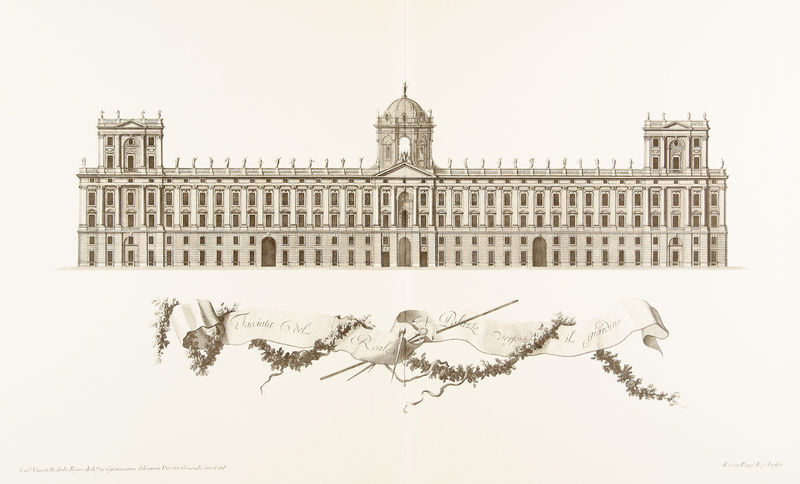
Titel: Fassade des Königspalastes von Caserta zum Garten hin
Künstler: Luigi Vanvitelli
Schlagwörter: fenster, skizze, säule, tür, zeichnung, dach, gebäude, schloss, architektur, signatur, girlande, pflanzen, front, turm, schrift, ansicht, fassade, türen, giebel, grafik, figuren, kuppel, tor, türme, palast, balustrade, druck, text, arkaden, girlanden, portal, risalit, frontansicht, plan, aufriss, viele fenster, ecktürme, arch, spruchband, schriftband, seitentürme, k